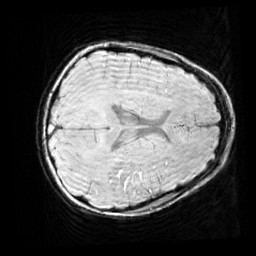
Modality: SWI
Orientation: axial
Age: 10
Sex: male
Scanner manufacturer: siemens
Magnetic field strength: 3 T
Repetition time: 0.027 s
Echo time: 0.02 s